Question: i was want to creating a multiple image upload file.i want to create just like this: <URL>
so similarly when i create a model and did migration.then i found an error.
test.cs
'''
using System;
using System.Collections.Generic;
using System.Linq;
using System.Threading.Tasks;
namespace Practise.Models
{
public class test
{
public string Id { get; set; }
public string Name { get; set; }
public double Price { get; set; }
public List<string> Photos { get; set; }
}
}
'''
Error:

for that i can't be take step to create multiple file upload.how i solve that problem.
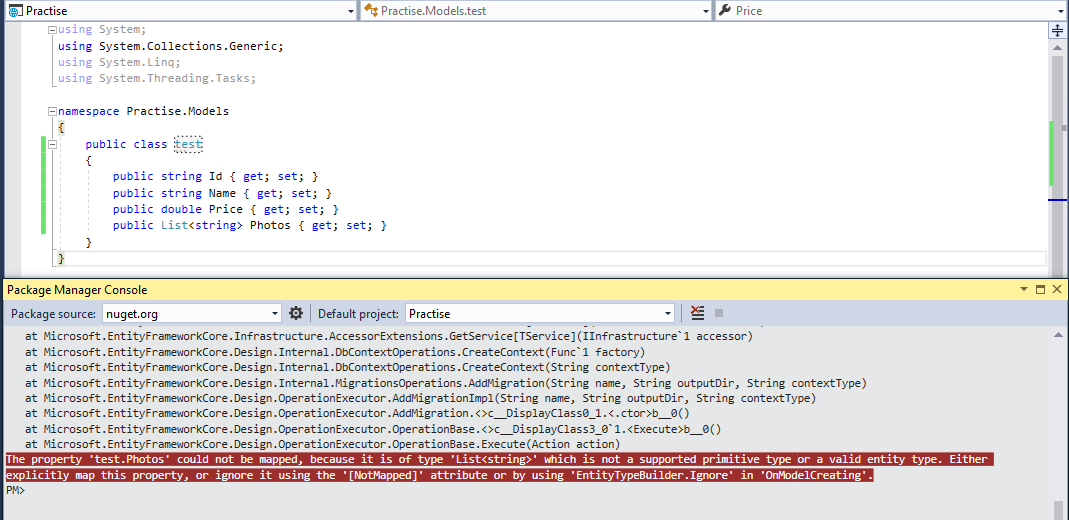
Answer: You need to have a one to many relationship,one test to many photos,so you need to have two tables in the db.
You can set model like this:
'''
public class test
{
public string Id { get; set; }
public string Name { get; set; }
public double Price { get; set; }
public List<Photo> Photos { get; set; }
}
public class Photo
{
public string PhotoId { get; set; }
public string Path { get; set; }
}
'''